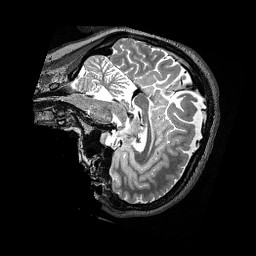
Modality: T2w
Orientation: sagittal
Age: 24
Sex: female
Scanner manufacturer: siemens
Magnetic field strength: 3 T
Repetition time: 3.2 s
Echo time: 0.479 s